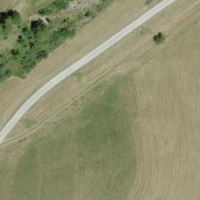
EUNIS habitat code: 26
Species observed at this site:
Campanula rapunculoides
Corvus corone
Hoplia argentea
Dendrocopos major
Seseli libanotis
Melampyrum arvense
Salvia pratensis
Phylloscopus collybita
Onobrychis arenaria
Erithacus rubecula
Pica pica
Garrulus glandarius
Aglais urticae
Falco tinnunculus
Corvus corax
Periparus ater
Echium vulgare
Pyrrhula pyrrhula
Fringilla coelebs
Passer domesticus
Silene latifolia
Centaurea scabiosa
Knautia arvensis
Parus major
Verbascum thapsus
Phylloscopus trochilus
Motacilla alba